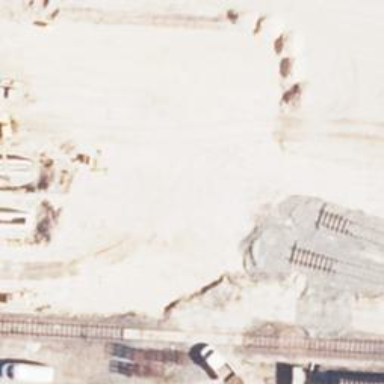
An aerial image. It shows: Railway yard used for servicing trains.